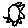
Label: sun